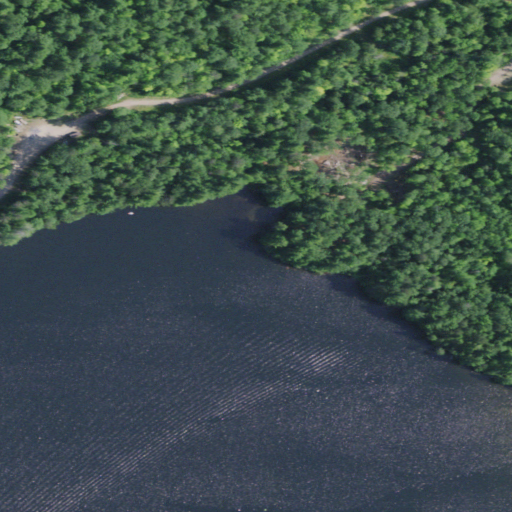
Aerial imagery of cape in New York named Beaver Point containing open water, deciduous forest, evergreen forest, pasture, and low intensity development